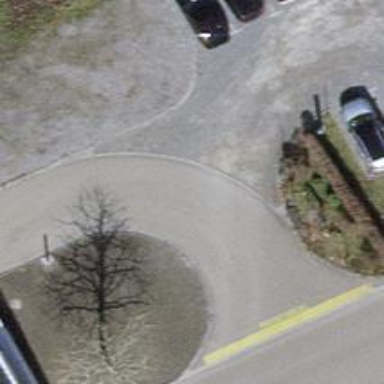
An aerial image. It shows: Road serving as parking aisle.